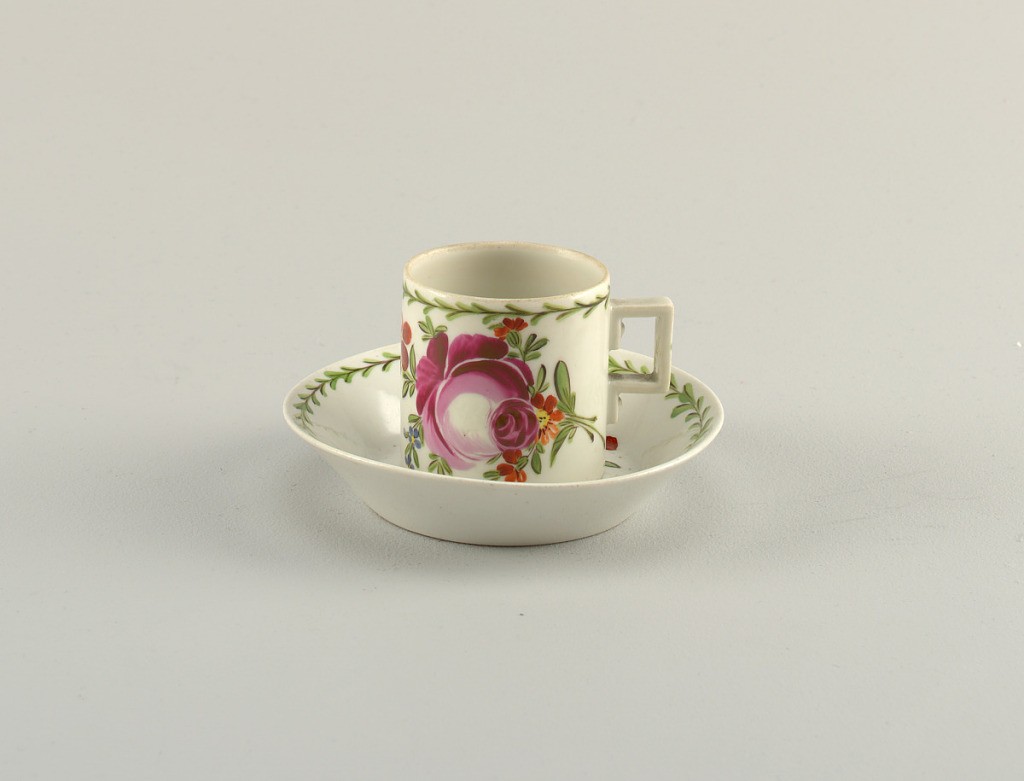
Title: Cup and Saucer
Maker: Wallendorf Porcelain Manufactory, German, established 1764
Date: ca. 1800
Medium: hard paste porcelain, vitreous enamel
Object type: cup and saucer
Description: Cylindrical cup; rectangular strap handle, with simulated screw heads. Saucer flat with flaring sides.